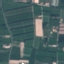
Land use / land cover: PermanentCrop